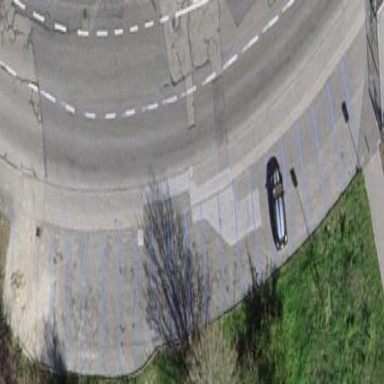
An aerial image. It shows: Street side parking area.